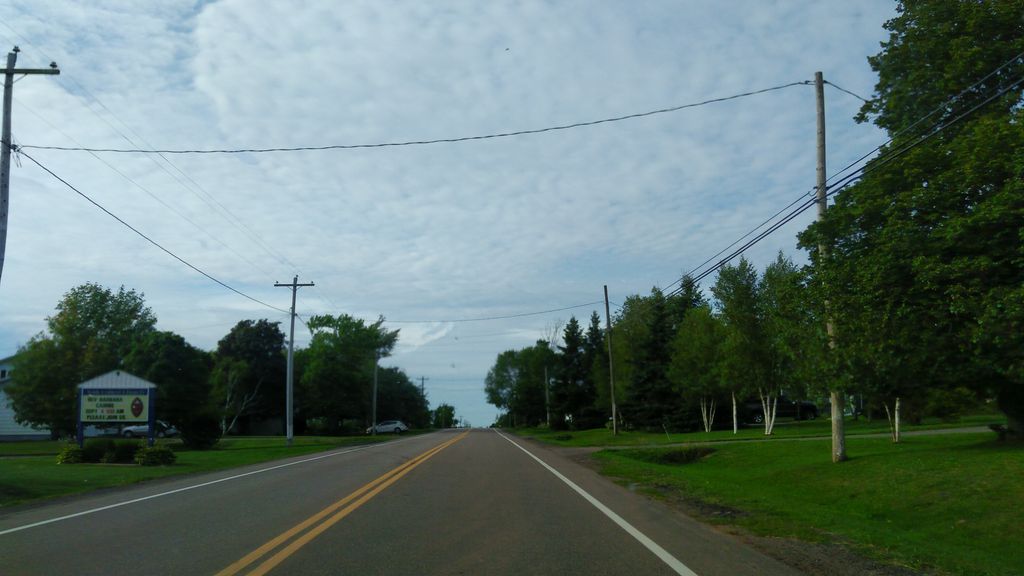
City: charlottetown